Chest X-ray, PA view. Patient: 46 years old, sex F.
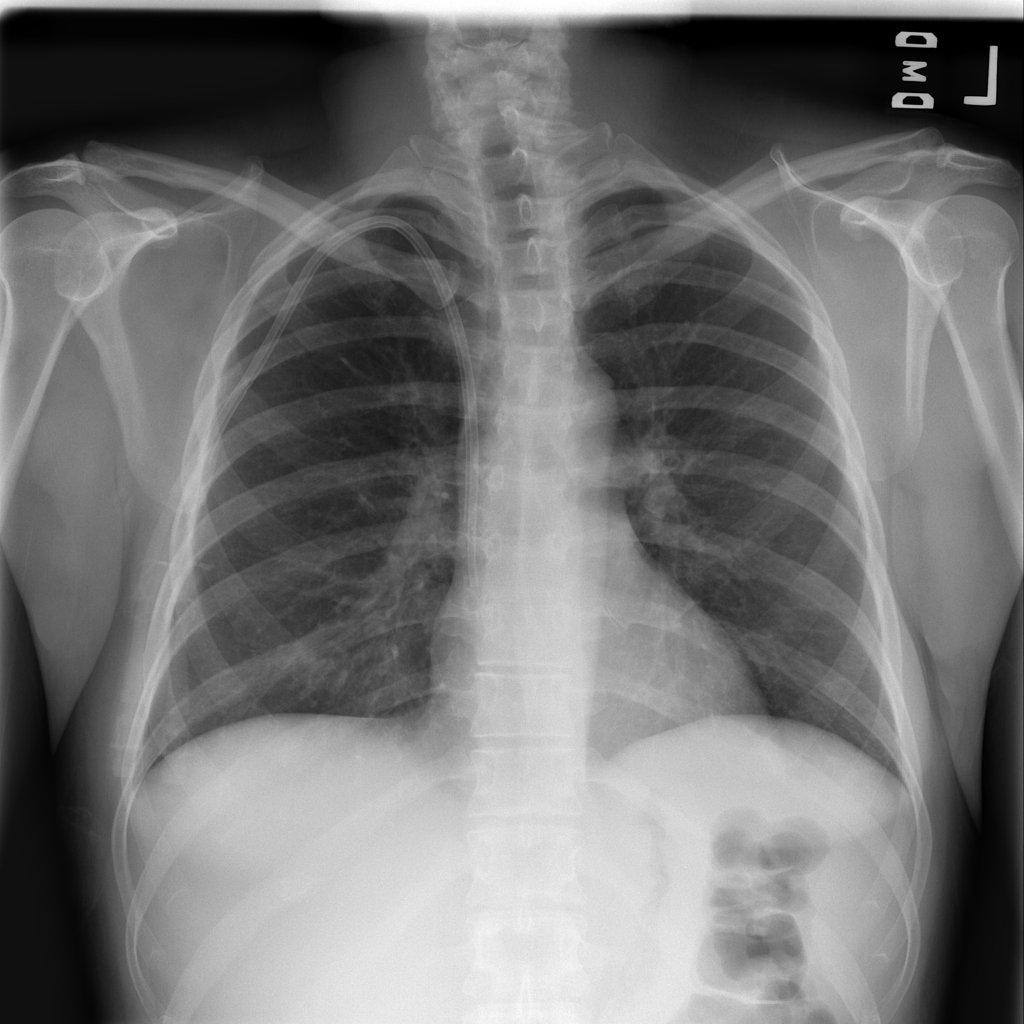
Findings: Infiltration